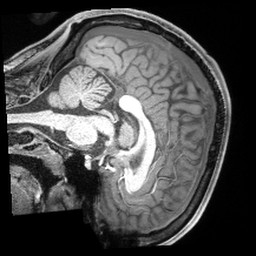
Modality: T1w
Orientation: sagittal
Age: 19
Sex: male
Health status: healthy
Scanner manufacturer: siemens
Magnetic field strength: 3 T
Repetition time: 2.4 s
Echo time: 0.00194 s